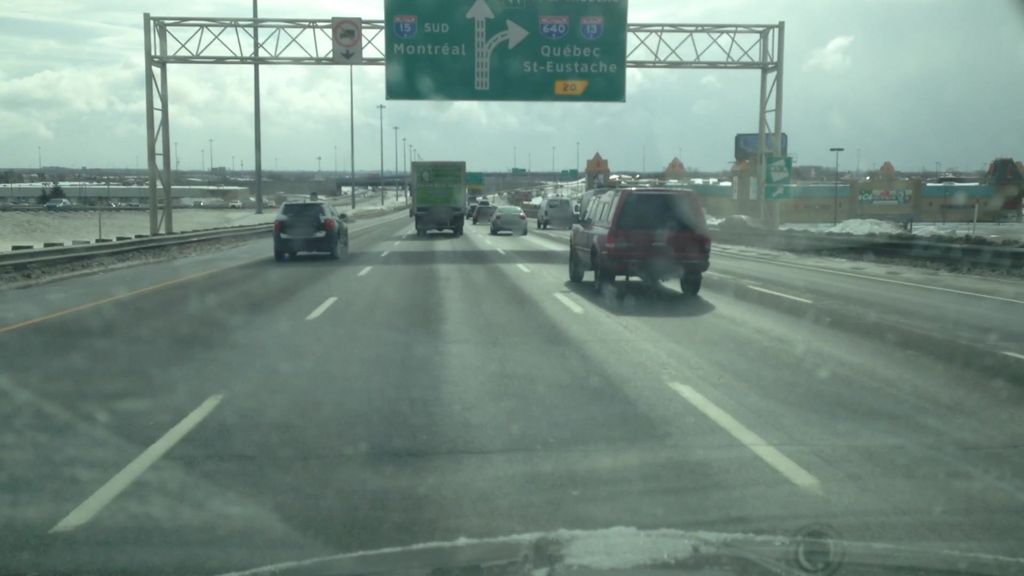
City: montreal